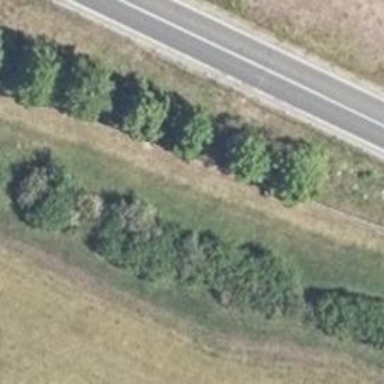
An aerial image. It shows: Beautiful avenue lined with deciduous broadleaved trees.